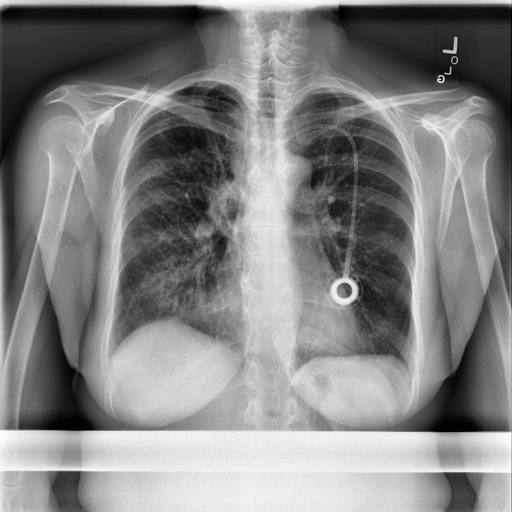
Finding: NORMAL